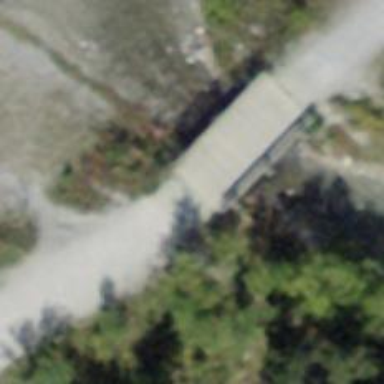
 and is designated for hiking and Nordic activities."